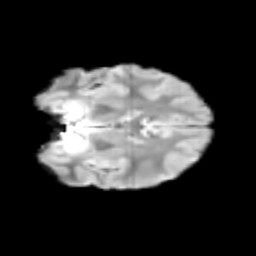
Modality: T2w
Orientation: coronal
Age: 11
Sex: female
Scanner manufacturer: siemens
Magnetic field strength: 3 T
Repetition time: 3.8 s
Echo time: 0.07 s